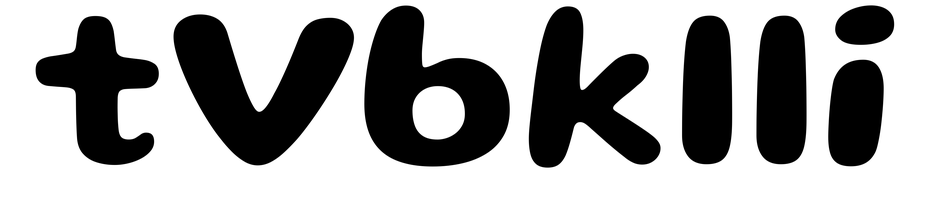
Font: Gluten_SemiBold